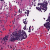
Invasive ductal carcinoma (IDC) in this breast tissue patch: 1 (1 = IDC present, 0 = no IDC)